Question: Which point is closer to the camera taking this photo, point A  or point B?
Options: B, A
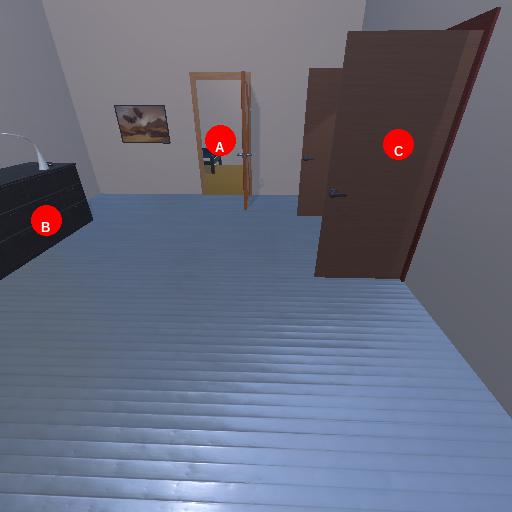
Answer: B